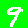
Digit: 9